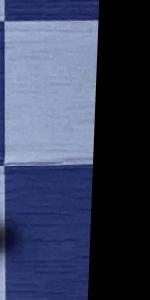
Label: Empty